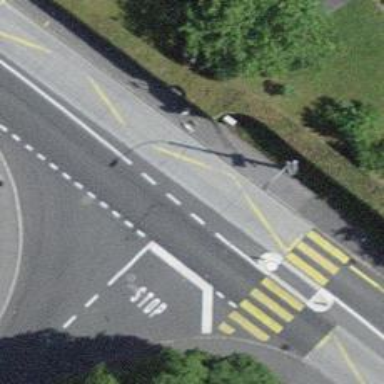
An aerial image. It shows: Stop road.